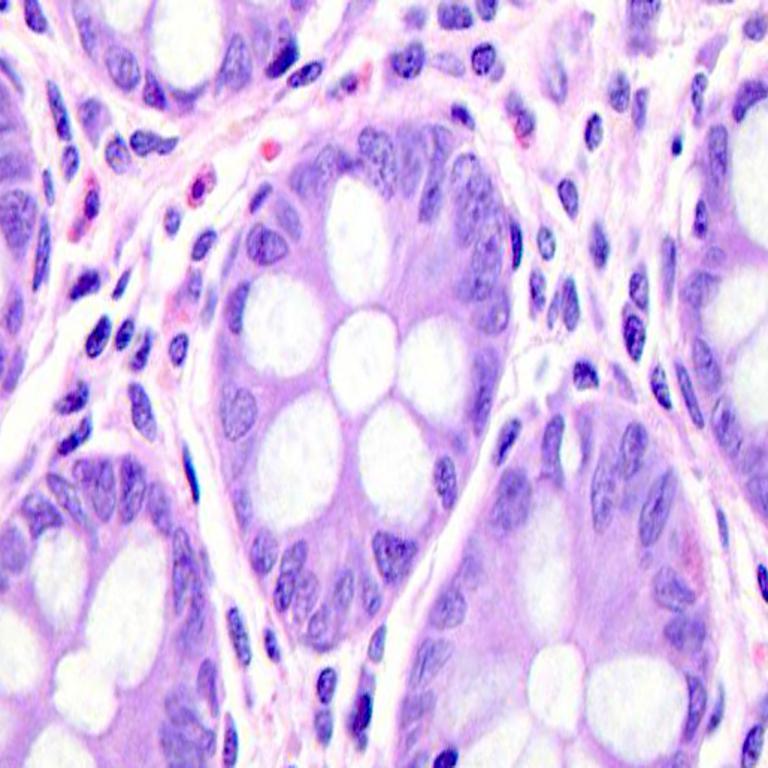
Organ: colon
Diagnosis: benign